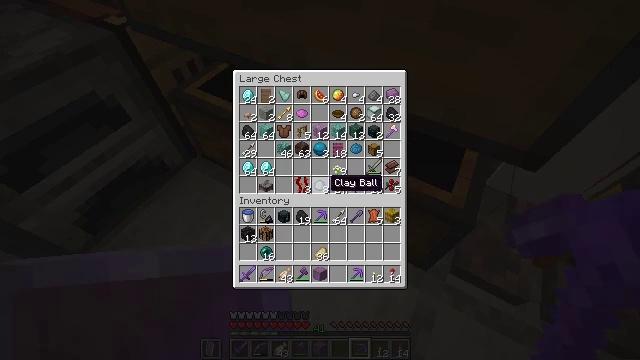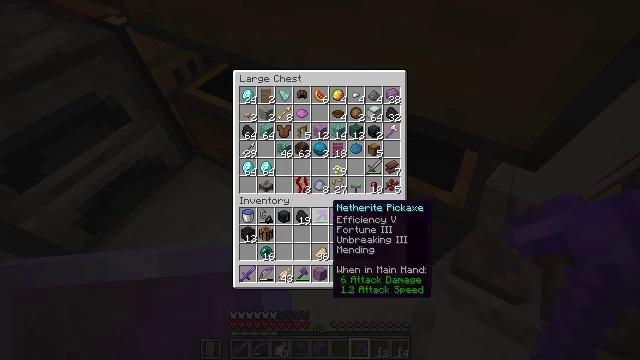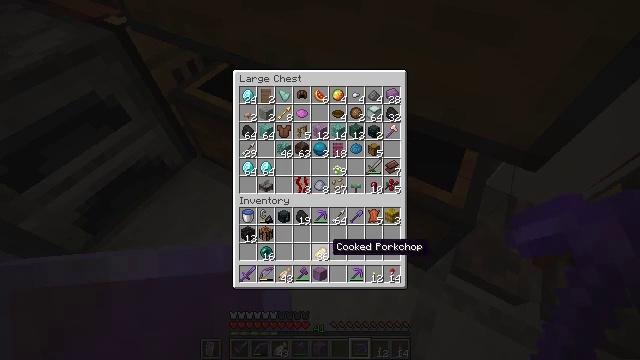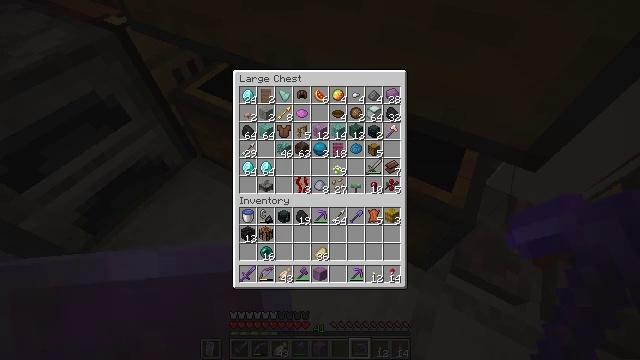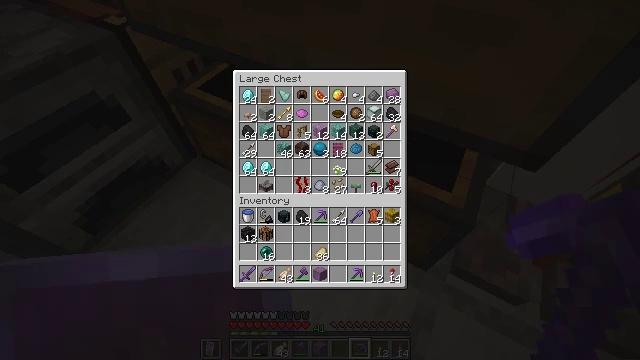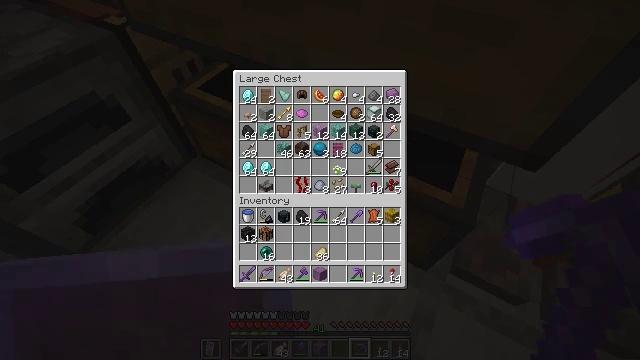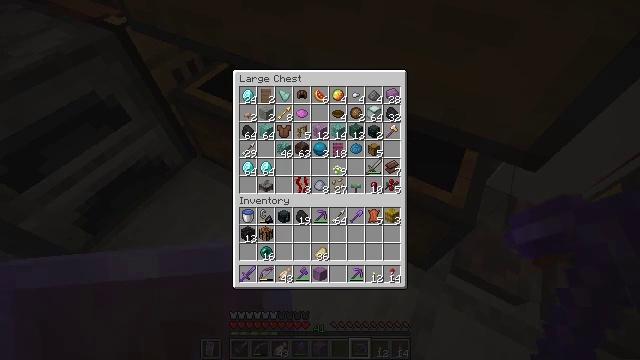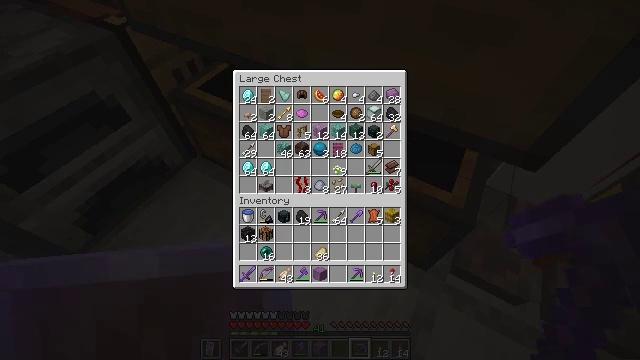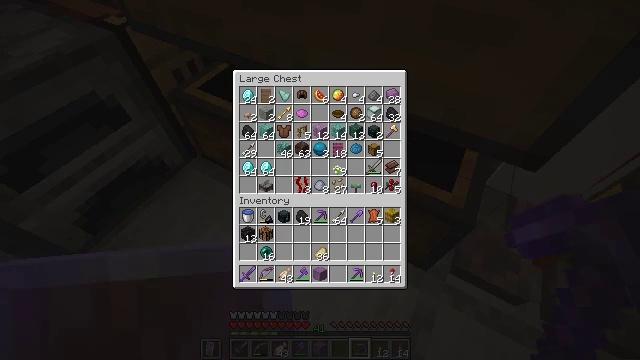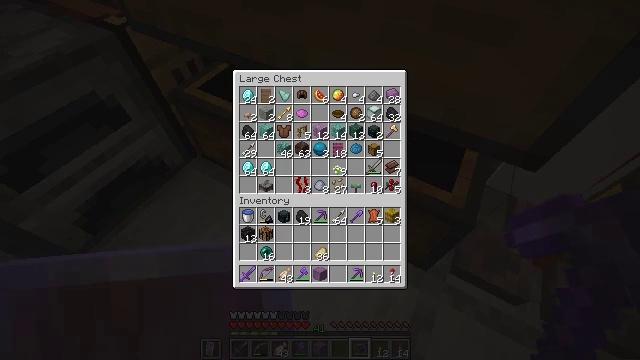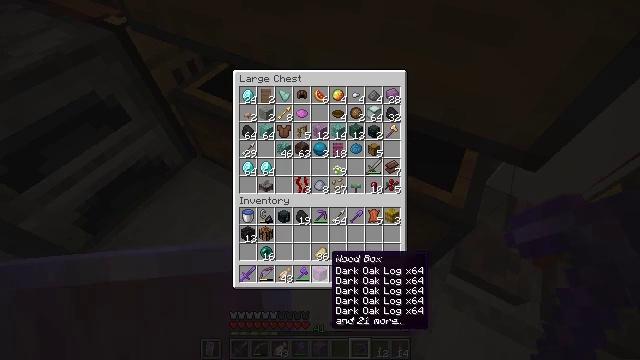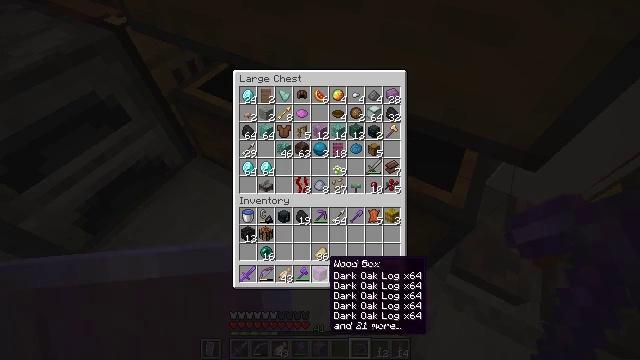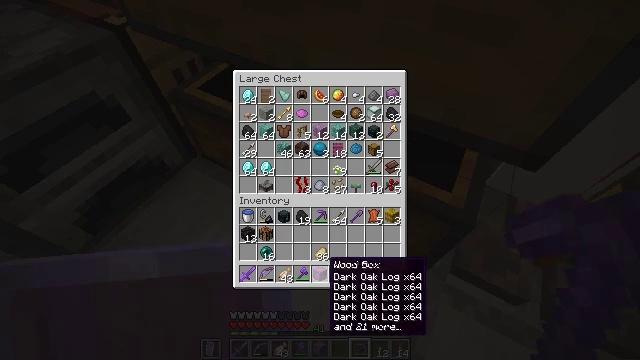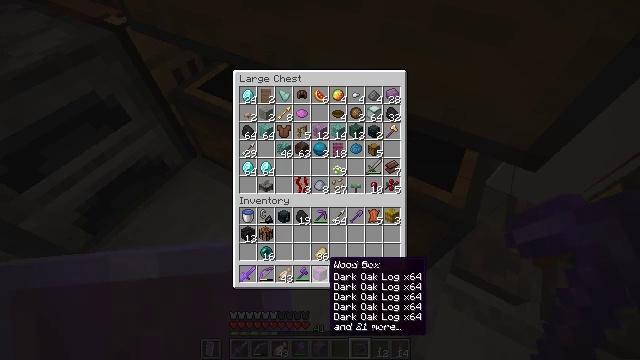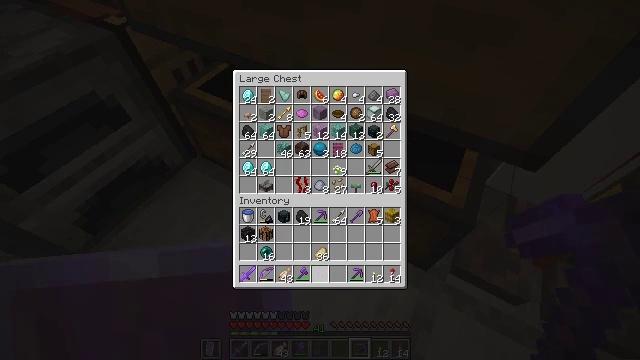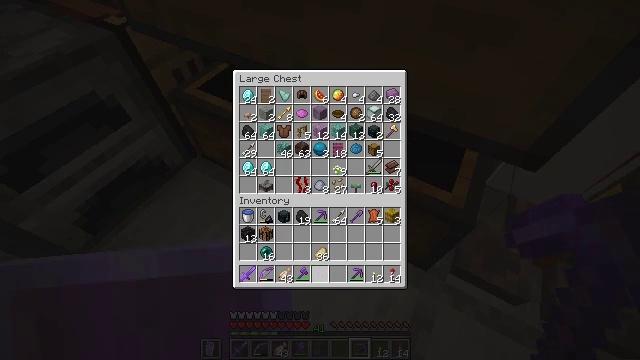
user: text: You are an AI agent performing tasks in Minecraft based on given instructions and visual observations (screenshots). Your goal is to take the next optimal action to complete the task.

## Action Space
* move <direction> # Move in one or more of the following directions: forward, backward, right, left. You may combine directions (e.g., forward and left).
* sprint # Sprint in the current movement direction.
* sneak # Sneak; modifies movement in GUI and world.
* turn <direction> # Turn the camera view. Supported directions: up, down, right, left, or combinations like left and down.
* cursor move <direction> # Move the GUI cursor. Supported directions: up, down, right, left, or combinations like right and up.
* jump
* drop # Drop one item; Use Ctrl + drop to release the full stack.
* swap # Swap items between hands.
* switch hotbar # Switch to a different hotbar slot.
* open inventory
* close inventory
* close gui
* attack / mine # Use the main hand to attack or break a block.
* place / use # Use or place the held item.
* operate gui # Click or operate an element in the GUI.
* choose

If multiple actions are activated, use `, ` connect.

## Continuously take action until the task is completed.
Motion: motion action
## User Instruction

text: Convert materials to black dye.
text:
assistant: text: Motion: turn down
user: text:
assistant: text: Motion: turn down
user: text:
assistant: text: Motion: turn down
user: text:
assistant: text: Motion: no_op
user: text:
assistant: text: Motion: no_op
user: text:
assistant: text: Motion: sneak
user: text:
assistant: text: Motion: sneak
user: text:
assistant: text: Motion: sneak
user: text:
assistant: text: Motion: sneak
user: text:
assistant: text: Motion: sneak
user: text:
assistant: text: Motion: sneak
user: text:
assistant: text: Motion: sneak
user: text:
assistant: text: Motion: sneak
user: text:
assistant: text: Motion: sneak, attack / mine
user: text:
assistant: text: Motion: sneak, attack / mine
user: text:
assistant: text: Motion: sneak, attack / mine
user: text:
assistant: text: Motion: sneak
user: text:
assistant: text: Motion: no_op
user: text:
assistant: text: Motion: no_op
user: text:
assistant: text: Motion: no_op
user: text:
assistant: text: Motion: no_op
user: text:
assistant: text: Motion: no_op
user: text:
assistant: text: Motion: no_op
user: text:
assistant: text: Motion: no_op
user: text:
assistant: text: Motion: no_op
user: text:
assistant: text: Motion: turn left
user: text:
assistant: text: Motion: turn left and up
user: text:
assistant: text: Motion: turn left and up
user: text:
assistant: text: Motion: move forward, turn left and up
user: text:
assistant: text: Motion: move forward, turn left